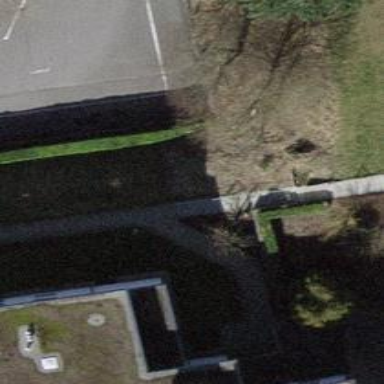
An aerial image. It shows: Footway surfaced with paving stones.